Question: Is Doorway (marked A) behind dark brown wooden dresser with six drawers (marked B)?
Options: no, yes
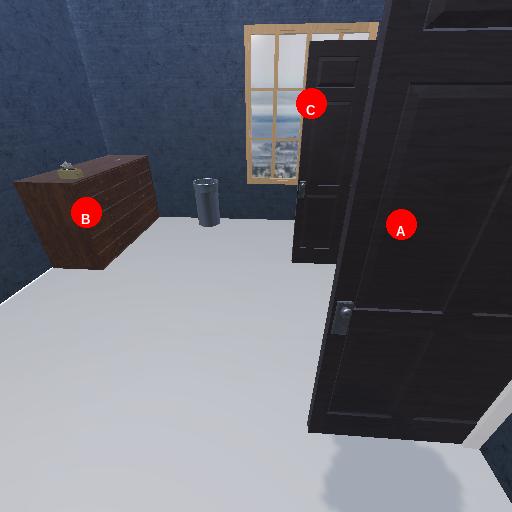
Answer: no